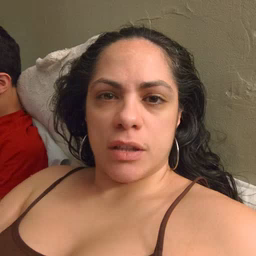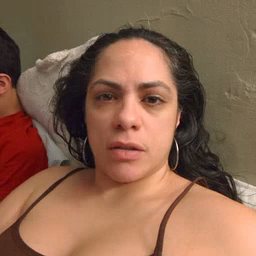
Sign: lion